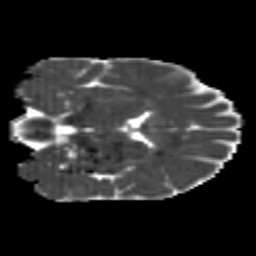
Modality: MD
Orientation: coronal
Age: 23
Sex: female
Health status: healthy
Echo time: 0.074 s